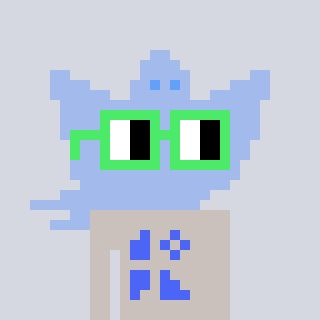
a pixel art character with square light green glasses, a ghost-B-shaped head and a foggrey-colored body on a cool background